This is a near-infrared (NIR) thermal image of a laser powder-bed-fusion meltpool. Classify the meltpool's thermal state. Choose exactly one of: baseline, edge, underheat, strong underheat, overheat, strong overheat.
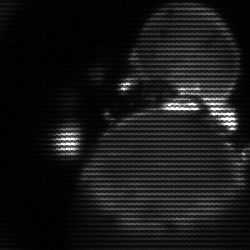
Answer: edge